Question: Essentially what I want to happen is, after the user scrolls the list, I want the elements to snap into 'grids' instead of remaining where they are, so that I can center the middle component in the list, like in the picture.

I tried manually changing the setSelectedIndex after setting ScrollToSelected to true, but that lacks any animation, and the list scrolls the element to the edge of the screen, rather than the middle.
How can I have the effect of scrolling the element with animation, and to the middle of the screen?
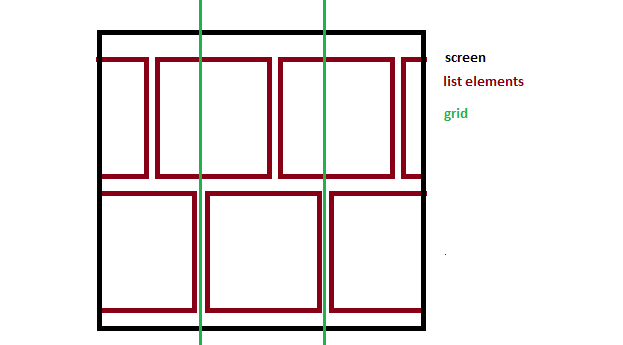
Answer: LWUIT & Codename One both have a snap to grid property in Container and in List. Did you activate it? Just use 'setSnapToGrid(true)' on any component.